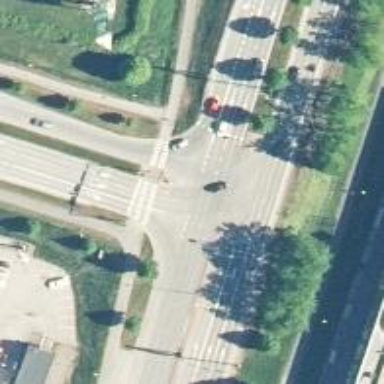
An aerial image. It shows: Secondary road with asphalt surface.